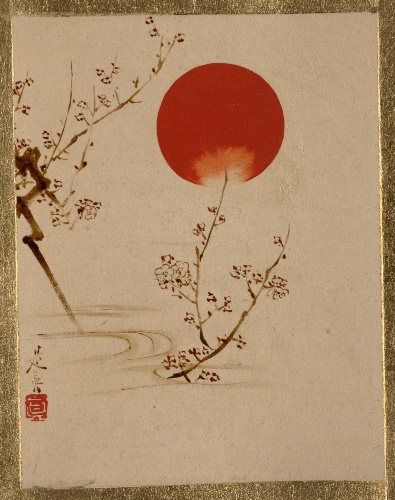
Artist: Shibata Zeshin
Artist bio: Japanese, 1807–1891
Object type: Album leaf
Classification: Paintings
Medium: Album leaf; lacquer on paper
Culture: Japan
Period: Edo period (1615–1868)
Dimensions: 4 1/2 x 3 1/2 in. (11.4 x 8.9 cm)
Department: Asian Art
Credit line: The Howard Mansfield Collection, Purchase, Rogers Fund, 1936
Accession year: 1936
Repository: Metropolitan Museum of Art, New York, NY
Tags: Sun|Plants